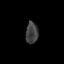
Tissue: skin
Cell type: Epithelial cells
Senescence score: 0.2716
Nuclear area (px): 265
Mean DAPI intensity: 64.102